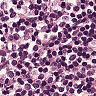
Metastatic tissue present: no